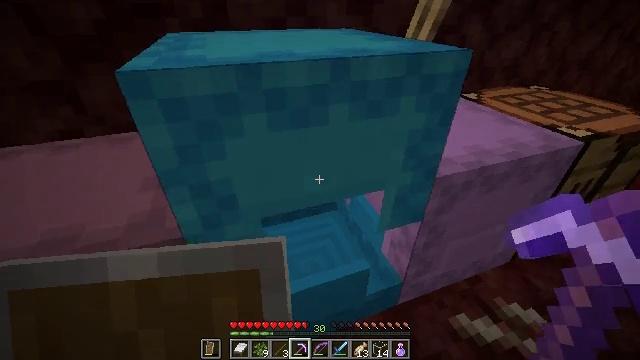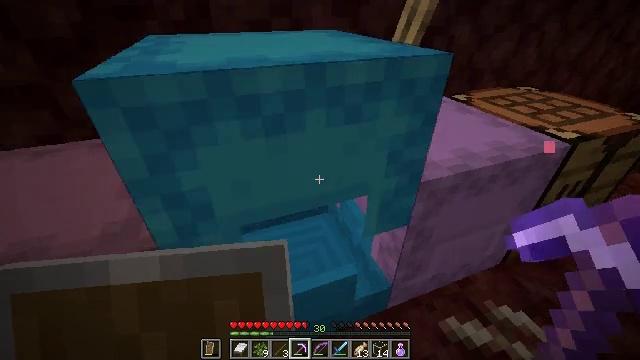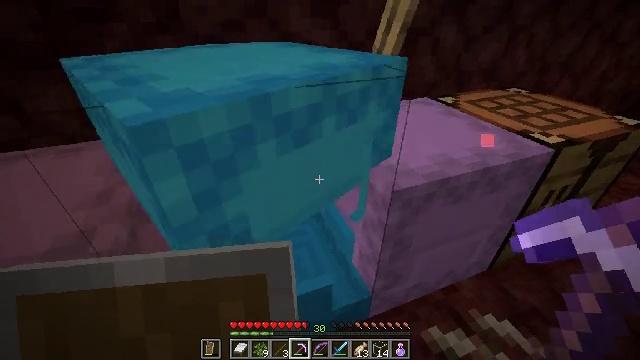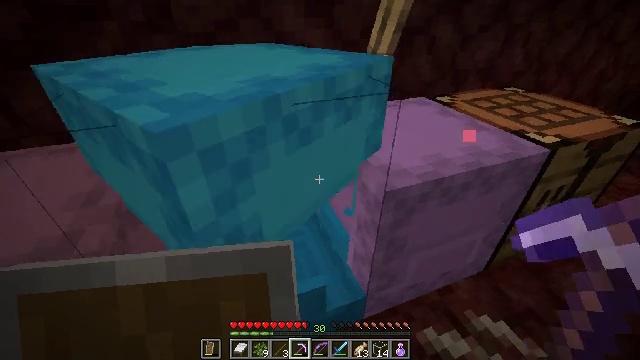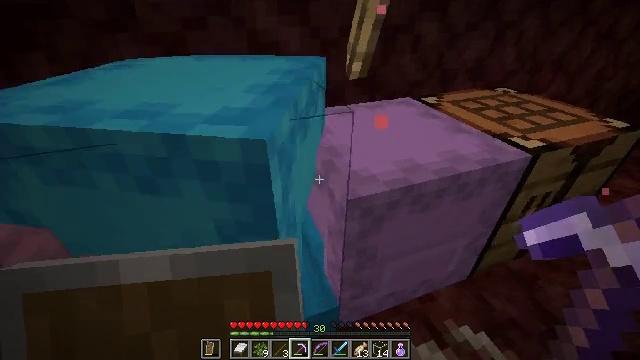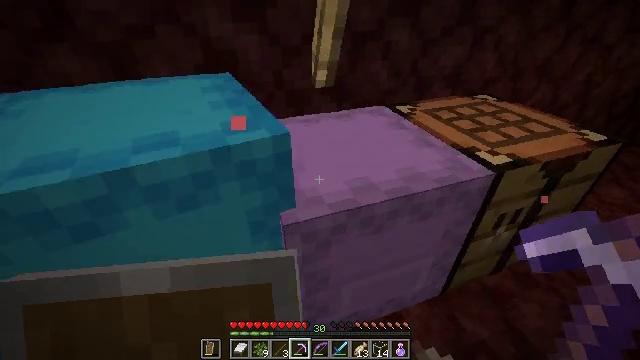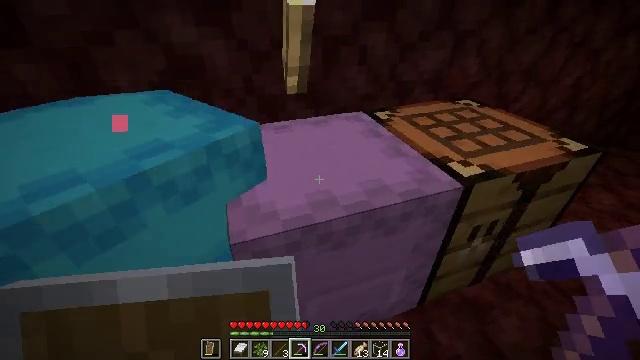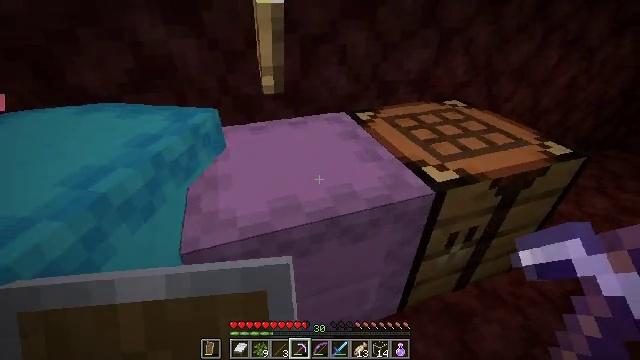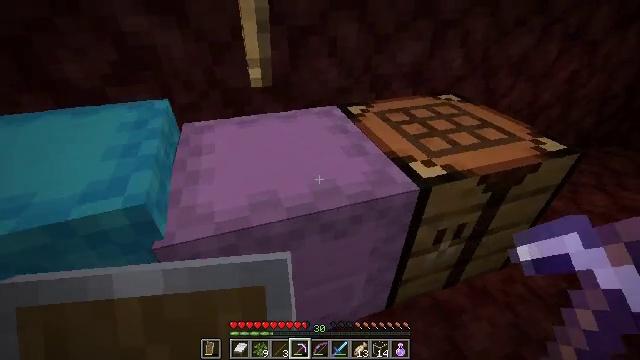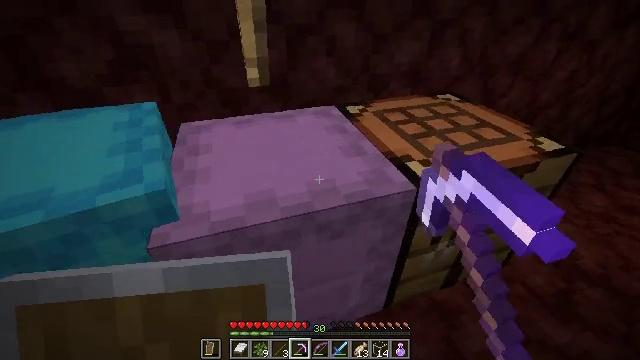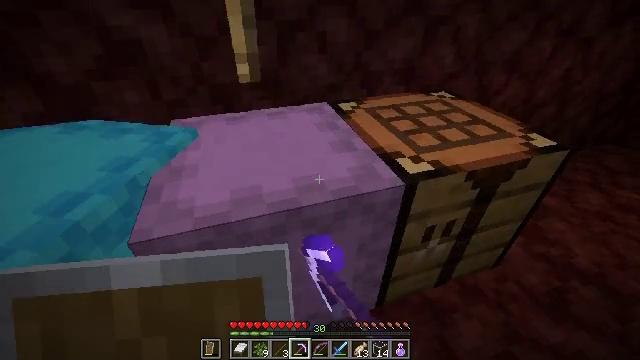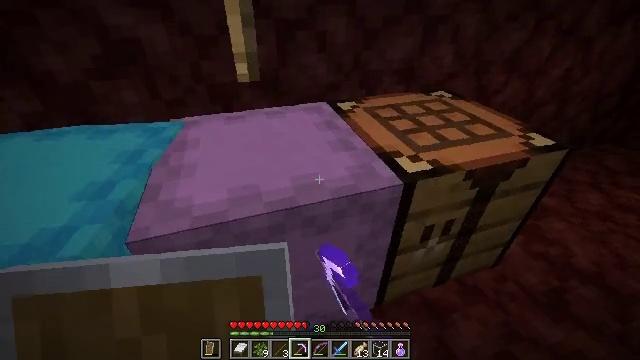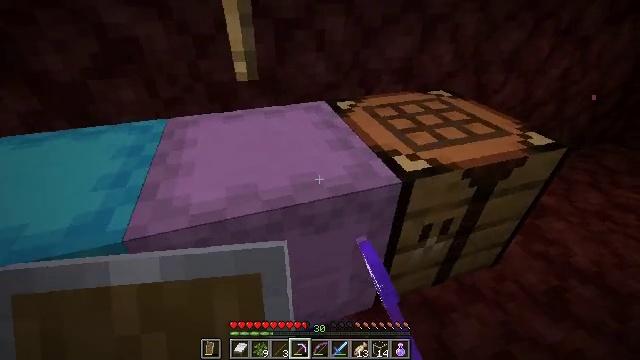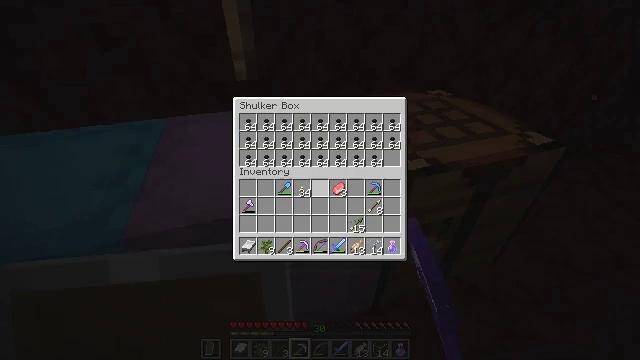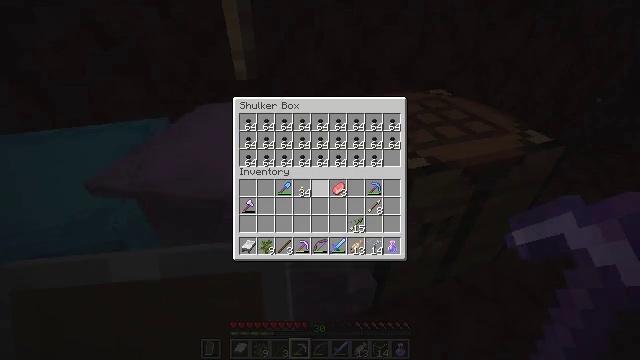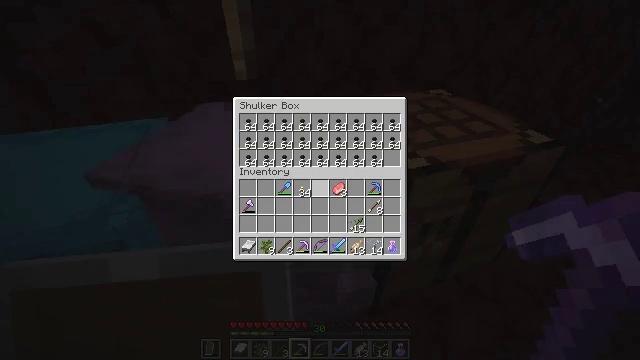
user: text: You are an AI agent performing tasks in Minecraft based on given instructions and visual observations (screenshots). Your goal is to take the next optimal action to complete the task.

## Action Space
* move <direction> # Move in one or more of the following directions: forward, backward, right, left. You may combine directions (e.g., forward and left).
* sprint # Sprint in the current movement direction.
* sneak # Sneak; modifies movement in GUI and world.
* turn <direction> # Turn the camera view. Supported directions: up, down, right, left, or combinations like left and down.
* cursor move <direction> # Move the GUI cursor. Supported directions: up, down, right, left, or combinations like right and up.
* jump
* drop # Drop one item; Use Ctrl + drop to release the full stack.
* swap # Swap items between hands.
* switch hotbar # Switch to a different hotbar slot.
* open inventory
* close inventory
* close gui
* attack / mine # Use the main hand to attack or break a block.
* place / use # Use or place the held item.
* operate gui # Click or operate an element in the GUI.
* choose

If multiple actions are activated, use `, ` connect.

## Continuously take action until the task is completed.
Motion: motion action
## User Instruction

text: Collect nether bricks for building.
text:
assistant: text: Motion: move right
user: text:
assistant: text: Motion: move right
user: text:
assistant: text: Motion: move right
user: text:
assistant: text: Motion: move right
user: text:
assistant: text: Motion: move right
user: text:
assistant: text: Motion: move right
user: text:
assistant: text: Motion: no_op
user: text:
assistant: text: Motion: turn down, use / place
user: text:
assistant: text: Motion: use / place
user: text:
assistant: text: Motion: use / place
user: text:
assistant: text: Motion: no_op
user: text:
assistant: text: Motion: no_op
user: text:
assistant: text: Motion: open gui
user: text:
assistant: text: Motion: no_op
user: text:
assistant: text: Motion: no_op
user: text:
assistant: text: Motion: no_op
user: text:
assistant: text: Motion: no_op
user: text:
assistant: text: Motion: no_op
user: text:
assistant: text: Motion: no_op
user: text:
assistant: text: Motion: no_op
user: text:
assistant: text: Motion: no_op
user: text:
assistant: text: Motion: no_op
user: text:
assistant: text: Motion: close gui
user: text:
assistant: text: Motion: turn right, open inventory
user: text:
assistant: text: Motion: turn right
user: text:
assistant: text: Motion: turn right
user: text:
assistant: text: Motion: turn right and up
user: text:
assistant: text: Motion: no_op
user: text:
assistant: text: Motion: use / place
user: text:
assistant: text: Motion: use / place